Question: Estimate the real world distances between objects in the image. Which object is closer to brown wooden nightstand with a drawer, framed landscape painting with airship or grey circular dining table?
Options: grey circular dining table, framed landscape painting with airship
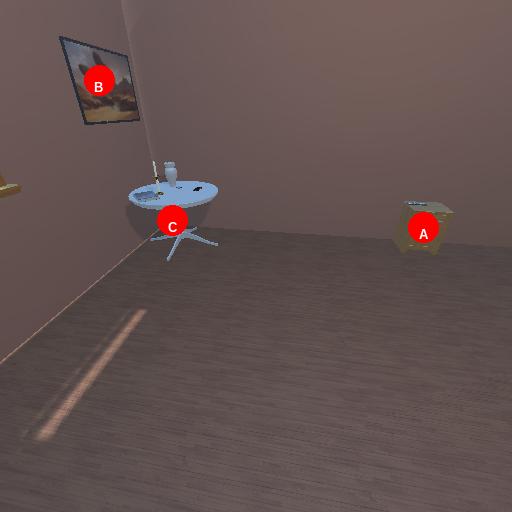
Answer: grey circular dining table